Aerial crown-view tile of a tropical tree (Barro Colorado Island, Panama), acquired 20240611:
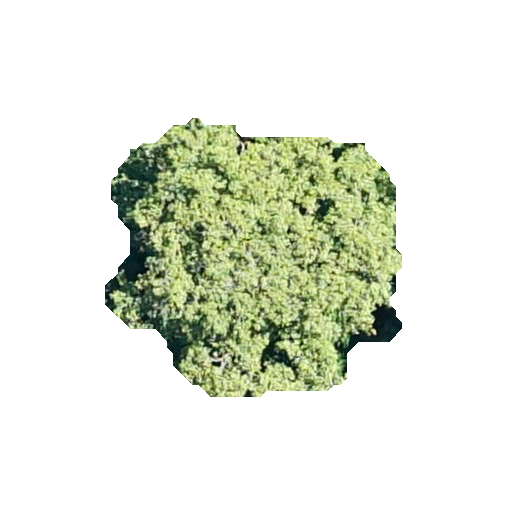
Species: Apeiba membranacea
GBIF accepted scientific name: Apeiba membranacea
Crown area: 99.131 m²